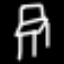
Label: chair